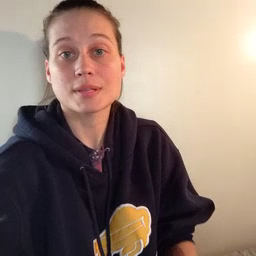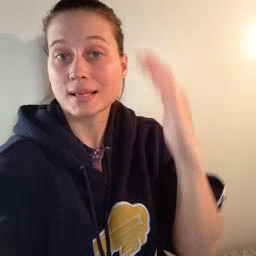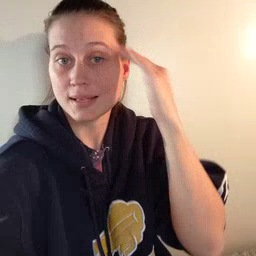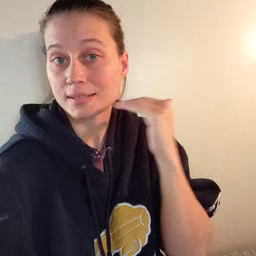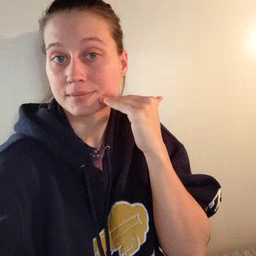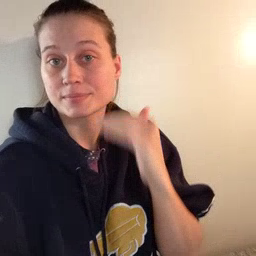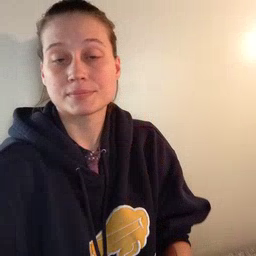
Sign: head